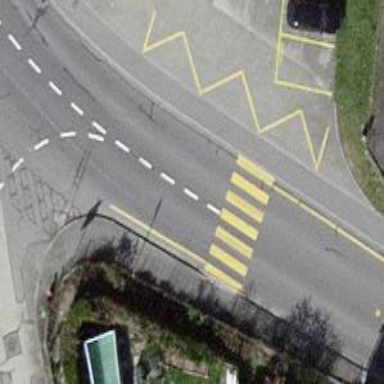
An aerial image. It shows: Bus stop with stop position for public transport.